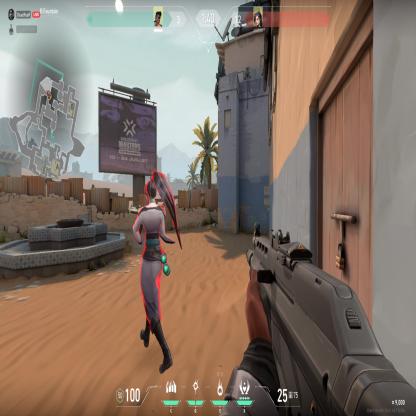
Label: enemy